Question: I have seen many examples of how to populate a grid view using Entity Framework. However, I am struggling to figure out how to manipulate the data before populating the results to the grid view. The only other way I have found to work is to create a SQL Stored Proc and do the formatting there. However, looking for a solution that I can read directly from the table without the need of a Stored Procedure.
I basically have a simple grid view with two columns (Day, Time) with data that looks like this:

When populating this data using Entity Framework, the times are in 24 HR format. I would like them to be shown in 12 HR format.
Here is my current code.
'''
try
{
using (DemoEntities context = new DemoEntities())
{
grdMonday.DataSource = context.TimeSlots.Where(t => t.numericDay == 2).ToList();
grdMonday.DataBind();
}
}
catch (Exception ex)
{
var errMsg = ex.Message;
}
'''
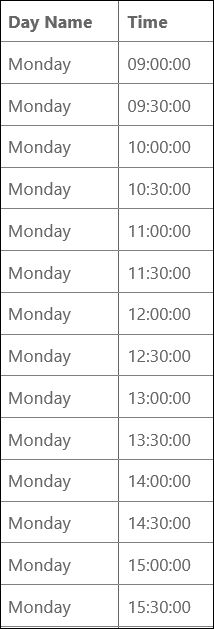
Answer: For anyone with a similar issue, here is the code for how I achieved the desired results. The data from the DB was in SQL TIME(7) format. So I had to convert to a datetime first, in order to format the string correctly.
GridView:
'''
<asp:GridView runat="server" ID="grdMonday" CssClass="table" AutoGenerateColumns="false">
<Columns>
<asp:BoundField DataField="day" HeaderText="Day Name" />
<asp:TemplateField HeaderText="Time">
<ItemTemplate>
<asp:Label runat="server" Text='<%# FormatTime(Eval("time")) %>'></asp:Label>
</ItemTemplate>
</asp:TemplateField>
</Columns>
<EmptyDataTemplate>
No Times Found.
</EmptyDataTemplate>
</asp:GridView>
'''
Code Behind Function:
'''
protected string FormatTime(object timeValue)
{
if (Convert.IsDBNull(timeValue))
{
return "";
}
else
{
TimeSpan asTime = (TimeSpan)timeValue;
DateTime asDate = Convert.ToDateTime(asTime.ToString());
string time = asDate.ToString("%h:mmtt");
return time;
}
}
'''
Result:
<URL>